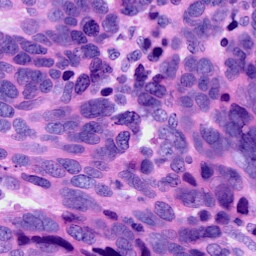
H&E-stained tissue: Ovarian